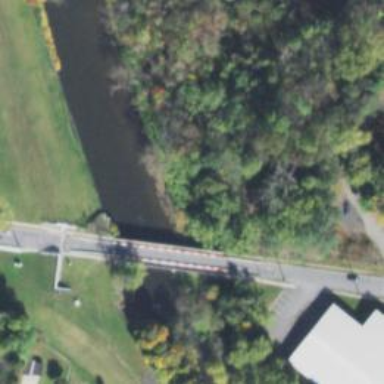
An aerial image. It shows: Bridge supported by abutments.